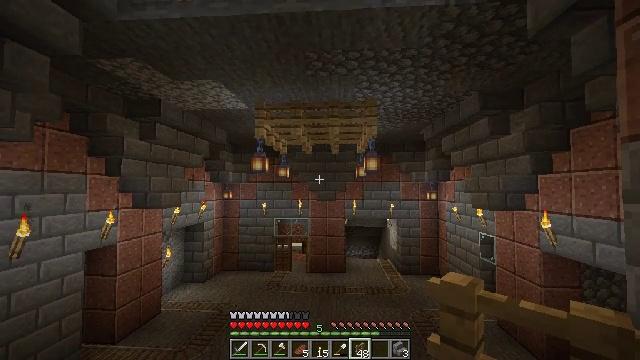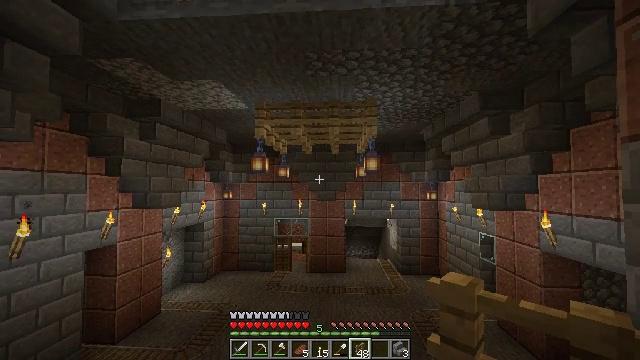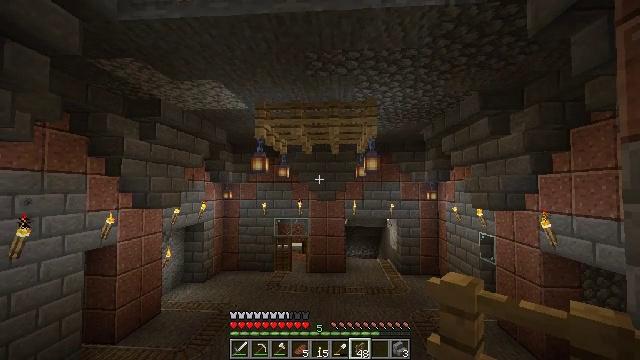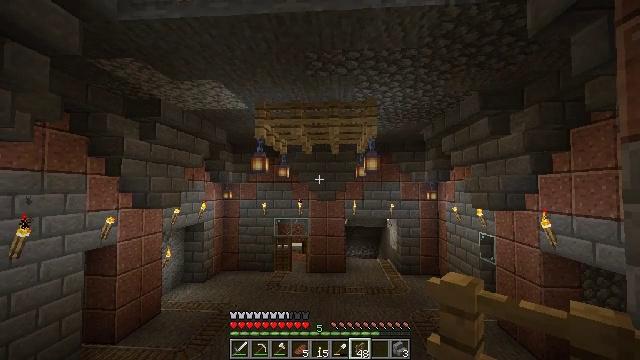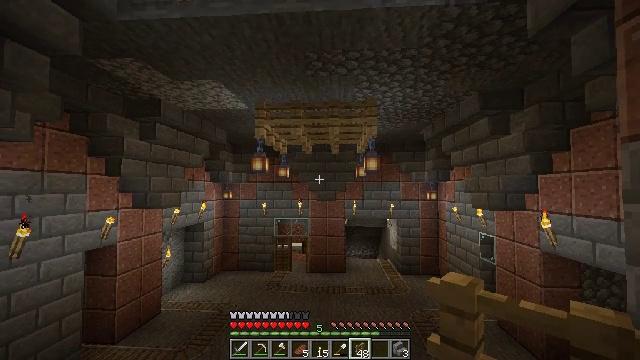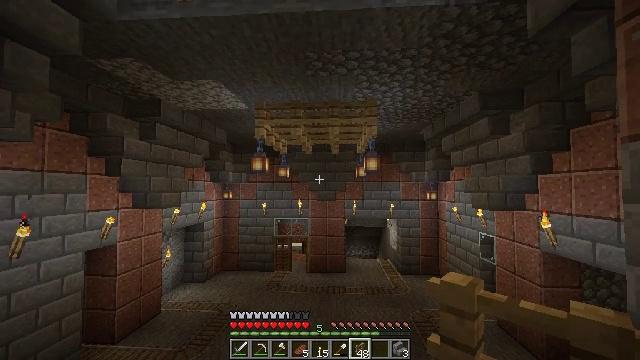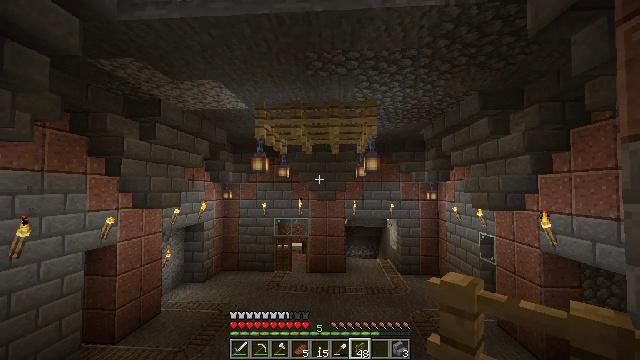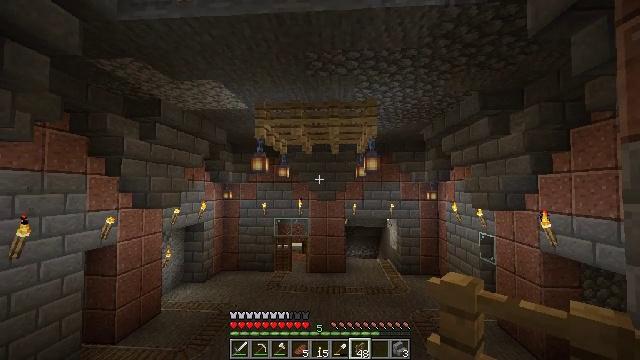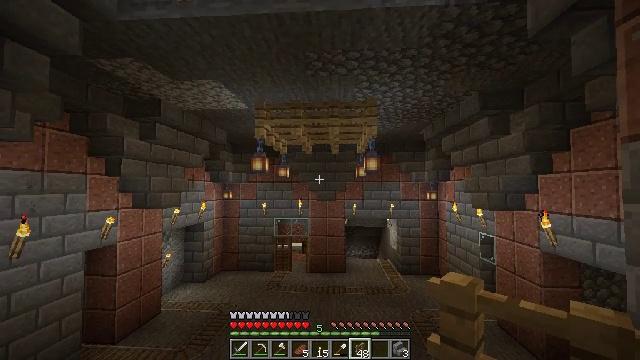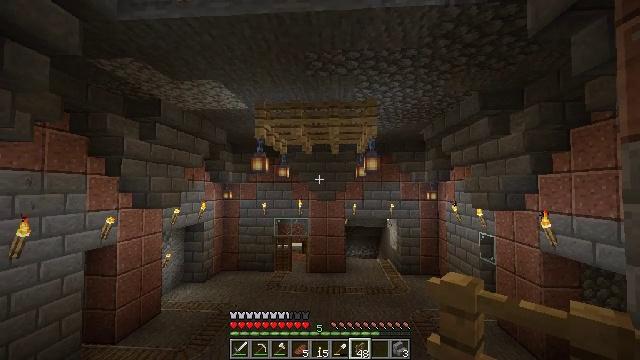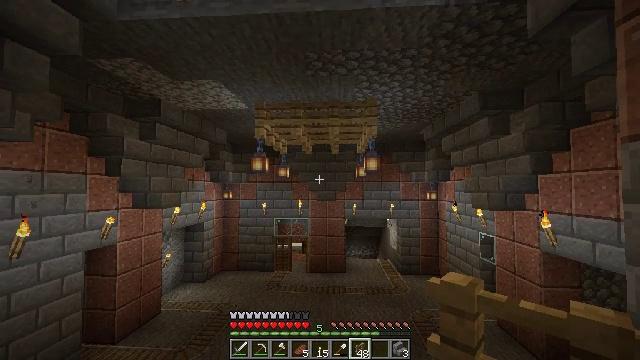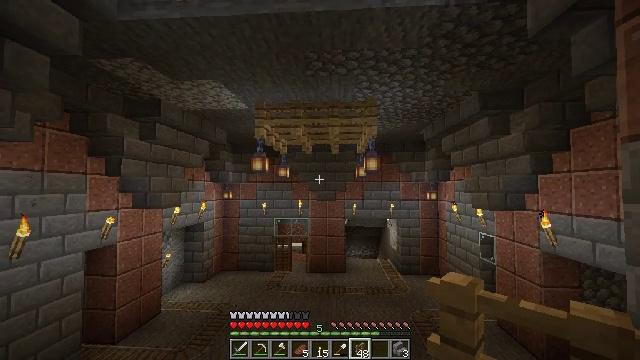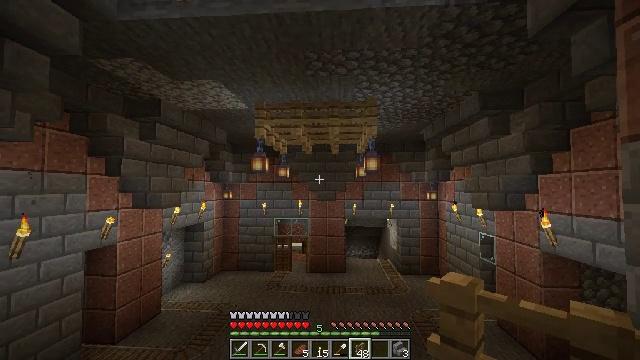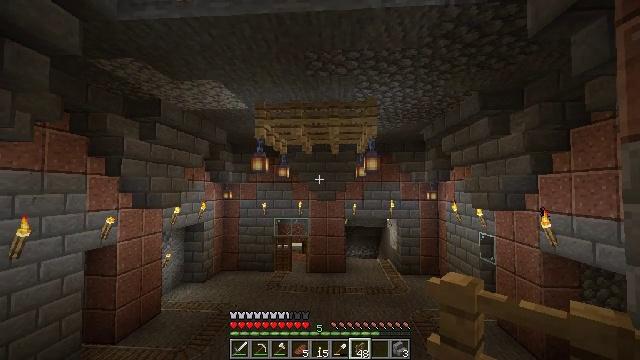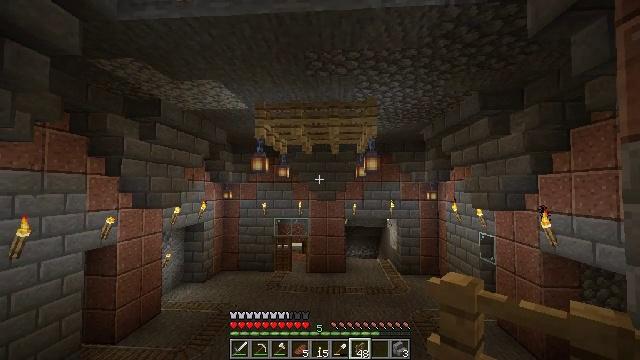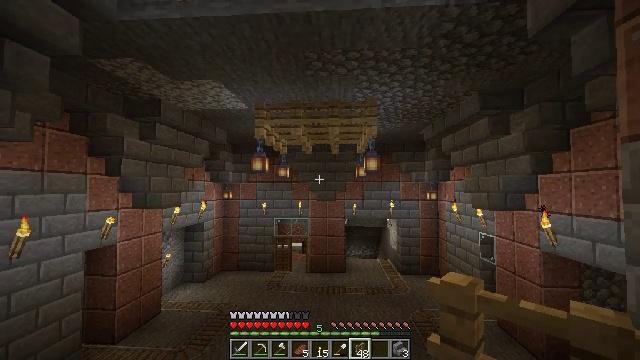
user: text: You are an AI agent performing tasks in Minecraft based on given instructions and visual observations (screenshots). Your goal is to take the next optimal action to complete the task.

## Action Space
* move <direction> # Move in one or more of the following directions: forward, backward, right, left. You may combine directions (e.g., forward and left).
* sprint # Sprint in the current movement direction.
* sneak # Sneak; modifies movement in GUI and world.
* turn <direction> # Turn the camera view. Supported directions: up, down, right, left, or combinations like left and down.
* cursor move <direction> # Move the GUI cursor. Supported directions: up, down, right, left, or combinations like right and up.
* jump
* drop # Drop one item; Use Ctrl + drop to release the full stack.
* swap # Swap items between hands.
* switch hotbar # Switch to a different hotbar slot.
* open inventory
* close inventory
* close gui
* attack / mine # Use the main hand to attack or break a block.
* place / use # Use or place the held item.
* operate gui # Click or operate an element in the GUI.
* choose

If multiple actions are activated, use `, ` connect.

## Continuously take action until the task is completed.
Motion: motion action
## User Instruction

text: Open the crafting grid to craft light blue dye.
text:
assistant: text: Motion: no_op
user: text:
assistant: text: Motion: no_op
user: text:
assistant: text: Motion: no_op
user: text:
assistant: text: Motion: no_op
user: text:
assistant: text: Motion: no_op
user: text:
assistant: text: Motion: no_op
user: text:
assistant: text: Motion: no_op
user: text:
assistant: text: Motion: no_op
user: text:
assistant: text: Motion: no_op
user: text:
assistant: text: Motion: no_op
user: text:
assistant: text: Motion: no_op
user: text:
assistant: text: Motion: no_op
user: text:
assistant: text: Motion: no_op
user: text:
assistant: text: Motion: no_op
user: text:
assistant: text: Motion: no_op
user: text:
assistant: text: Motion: no_op
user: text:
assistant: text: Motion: no_op
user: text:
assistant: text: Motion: no_op
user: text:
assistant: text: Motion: no_op
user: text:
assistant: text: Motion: no_op
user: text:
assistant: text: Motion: no_op
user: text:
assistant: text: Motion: no_op
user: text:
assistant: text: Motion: no_op
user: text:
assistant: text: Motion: no_op
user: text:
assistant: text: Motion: no_op
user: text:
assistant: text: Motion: no_op
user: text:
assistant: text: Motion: no_op
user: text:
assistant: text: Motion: no_op
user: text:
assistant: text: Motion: no_op
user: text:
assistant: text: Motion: no_op